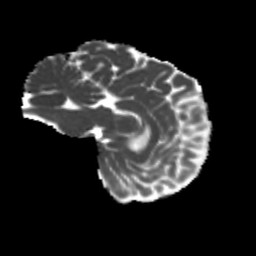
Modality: MD
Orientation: sagittal
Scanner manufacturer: siemens
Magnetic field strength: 3 T
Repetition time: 4 s
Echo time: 0.0594 s